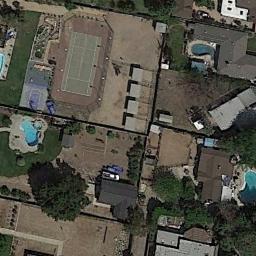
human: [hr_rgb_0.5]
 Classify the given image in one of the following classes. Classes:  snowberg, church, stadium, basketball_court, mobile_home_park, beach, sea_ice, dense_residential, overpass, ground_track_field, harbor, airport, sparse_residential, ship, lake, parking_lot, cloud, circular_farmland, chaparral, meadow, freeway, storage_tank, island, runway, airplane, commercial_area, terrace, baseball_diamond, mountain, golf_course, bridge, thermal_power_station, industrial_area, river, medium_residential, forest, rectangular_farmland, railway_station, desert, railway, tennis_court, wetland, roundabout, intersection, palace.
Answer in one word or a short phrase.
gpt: tennis_court